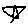
Label: star